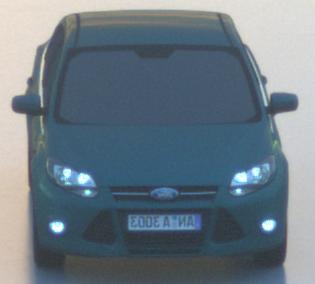
Make: Ford
Model: Focus 1.6 Ti-VCT
Detailed model: Focus (III)
Model produced from: 2011/09
Model produced until: 2014/09
Doors: 5
Color: blue
Road condition: wet road
Daytime: sunrise or sunset
Contrast: medium contrast